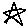
Label: star